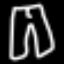
Label: pants